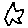
Label: star